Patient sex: F
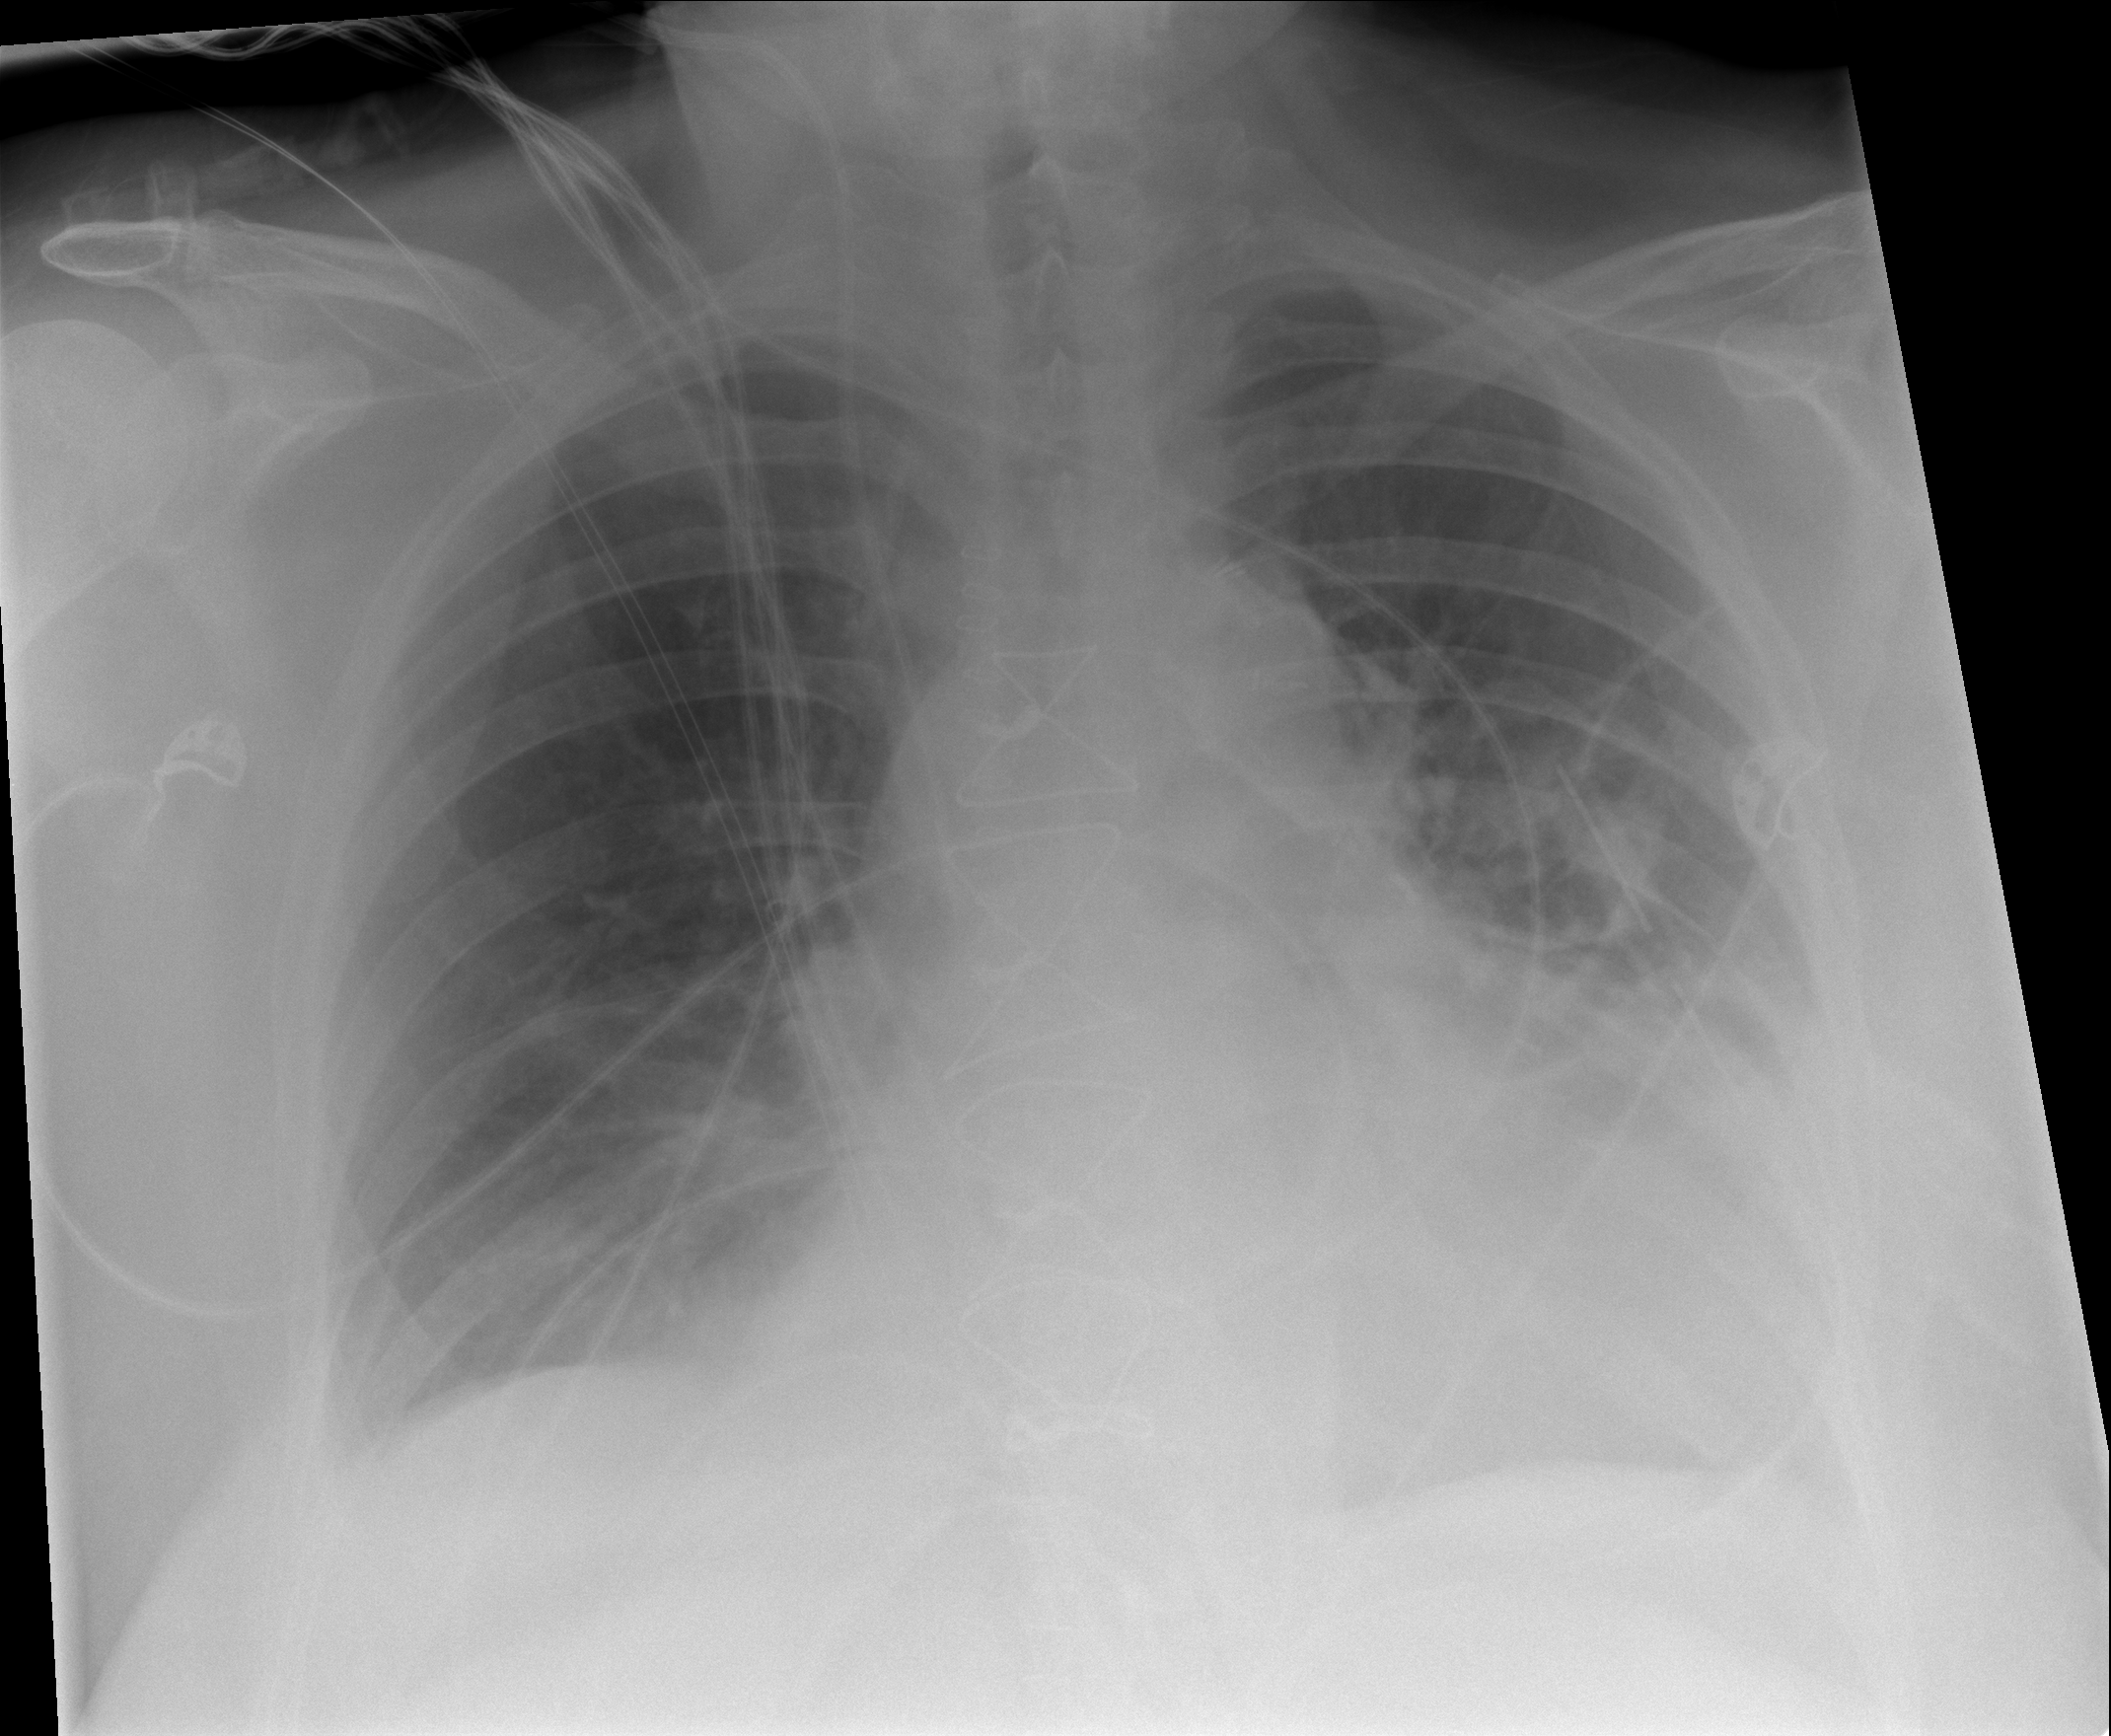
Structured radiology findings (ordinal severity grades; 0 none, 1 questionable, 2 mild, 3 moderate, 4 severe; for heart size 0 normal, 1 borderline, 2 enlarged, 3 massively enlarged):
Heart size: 2
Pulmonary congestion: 2
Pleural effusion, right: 2
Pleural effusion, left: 2
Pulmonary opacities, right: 0
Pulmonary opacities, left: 1
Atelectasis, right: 2
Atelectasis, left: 2